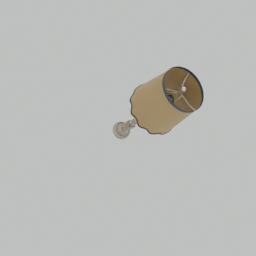
Label: lighting